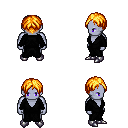
a pixel art fantasy rpg character, male body template, dark elf, purple skin, gray robe, teal pants, light blonde parted hairstyle, metal boots, four views (front, back, left, right), 2x2 character sprite sheet, small pixel art, hard edges, no anti-aliasing